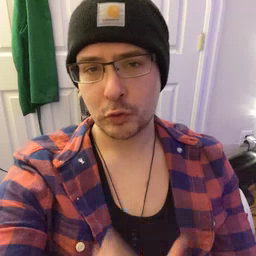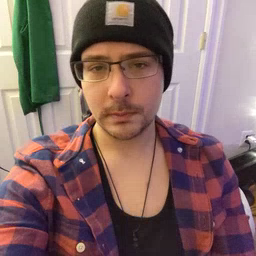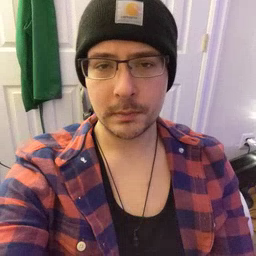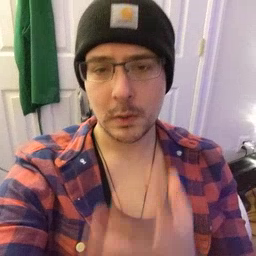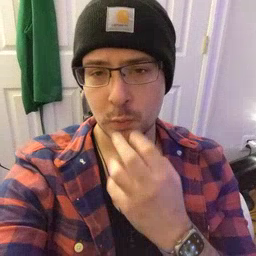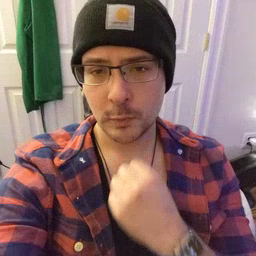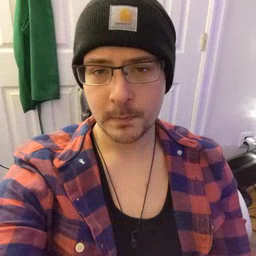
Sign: underwear